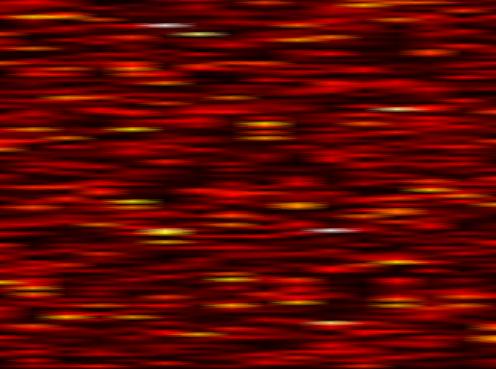
Label: OFDM